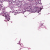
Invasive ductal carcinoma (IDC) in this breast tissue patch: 1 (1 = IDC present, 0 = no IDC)